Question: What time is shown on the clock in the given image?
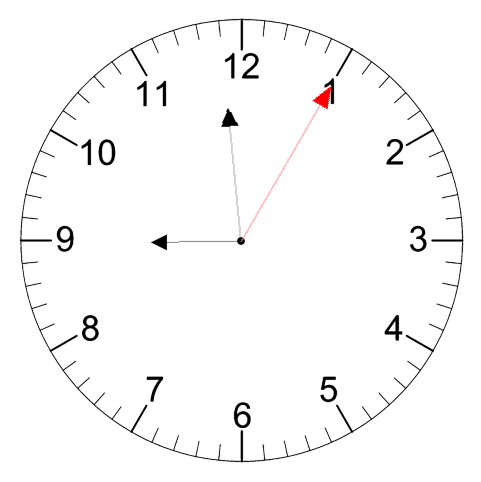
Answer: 08:59:05